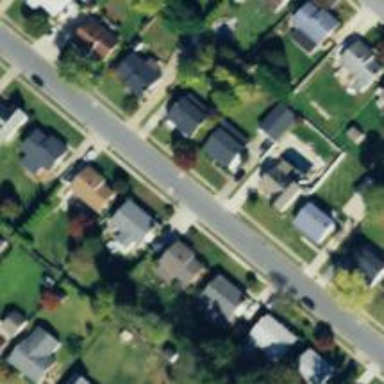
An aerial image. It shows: Neighborhood.